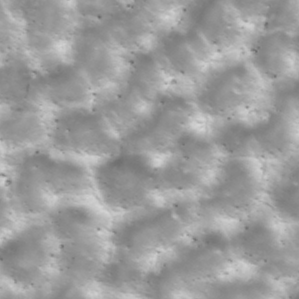
Label: non_frost